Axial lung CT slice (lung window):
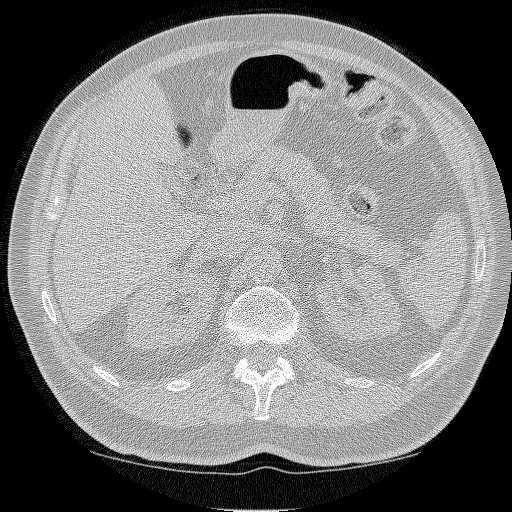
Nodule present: no